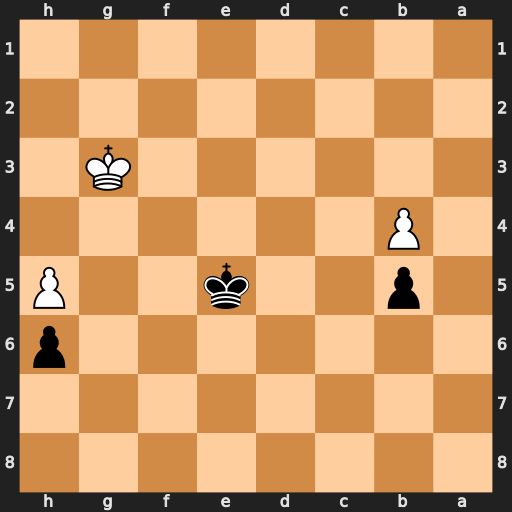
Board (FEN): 8/8/7p/1p2k2P/1P6/6K1/8/8
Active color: b
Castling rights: -
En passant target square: -
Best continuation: Kf5 Kf3 Kg5 Ke3 Kxh5